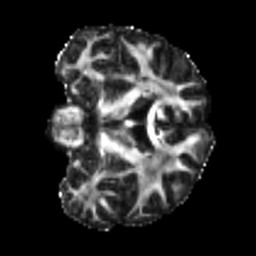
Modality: FA
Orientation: coronal
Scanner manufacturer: siemens
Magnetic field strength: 3 T
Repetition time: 4 s
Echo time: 0.0594 s